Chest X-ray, AP view. Patient: 67 years old, sex F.
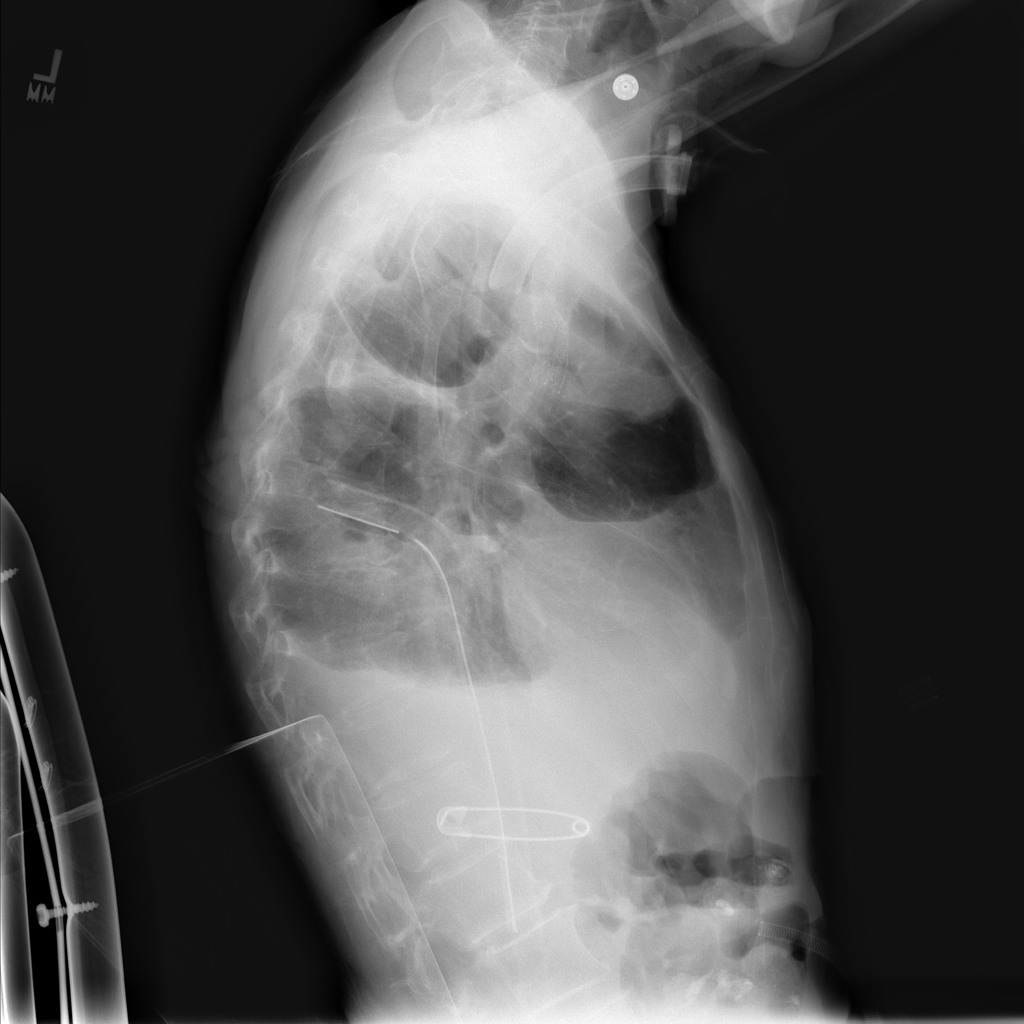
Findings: Emphysema